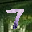
Label: 7